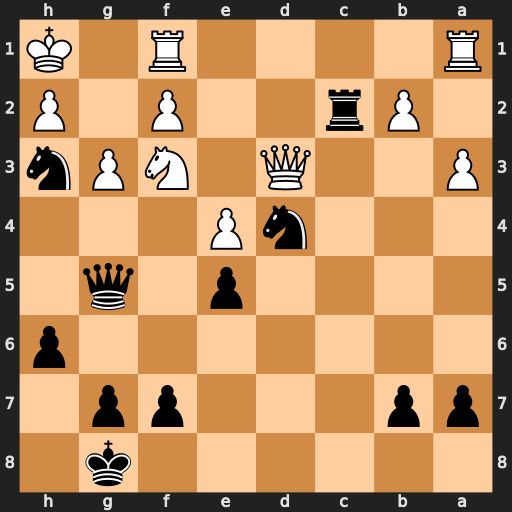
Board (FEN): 6k1/pp3pp1/7p/4p1q1/3nP3/P2Q1NPn/1Pr2P1P/R4R1K
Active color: b
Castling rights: -
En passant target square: -
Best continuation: Qh5 Nxd4 Nxf2+ Rxf2 Rxf2